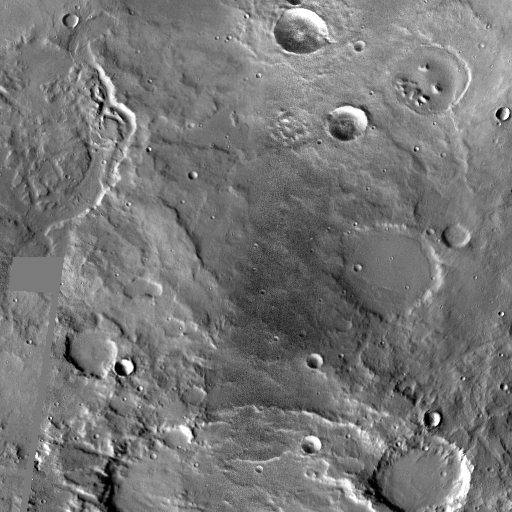
Crater classes present: Background, Other, Buried